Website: apple
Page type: address-validator
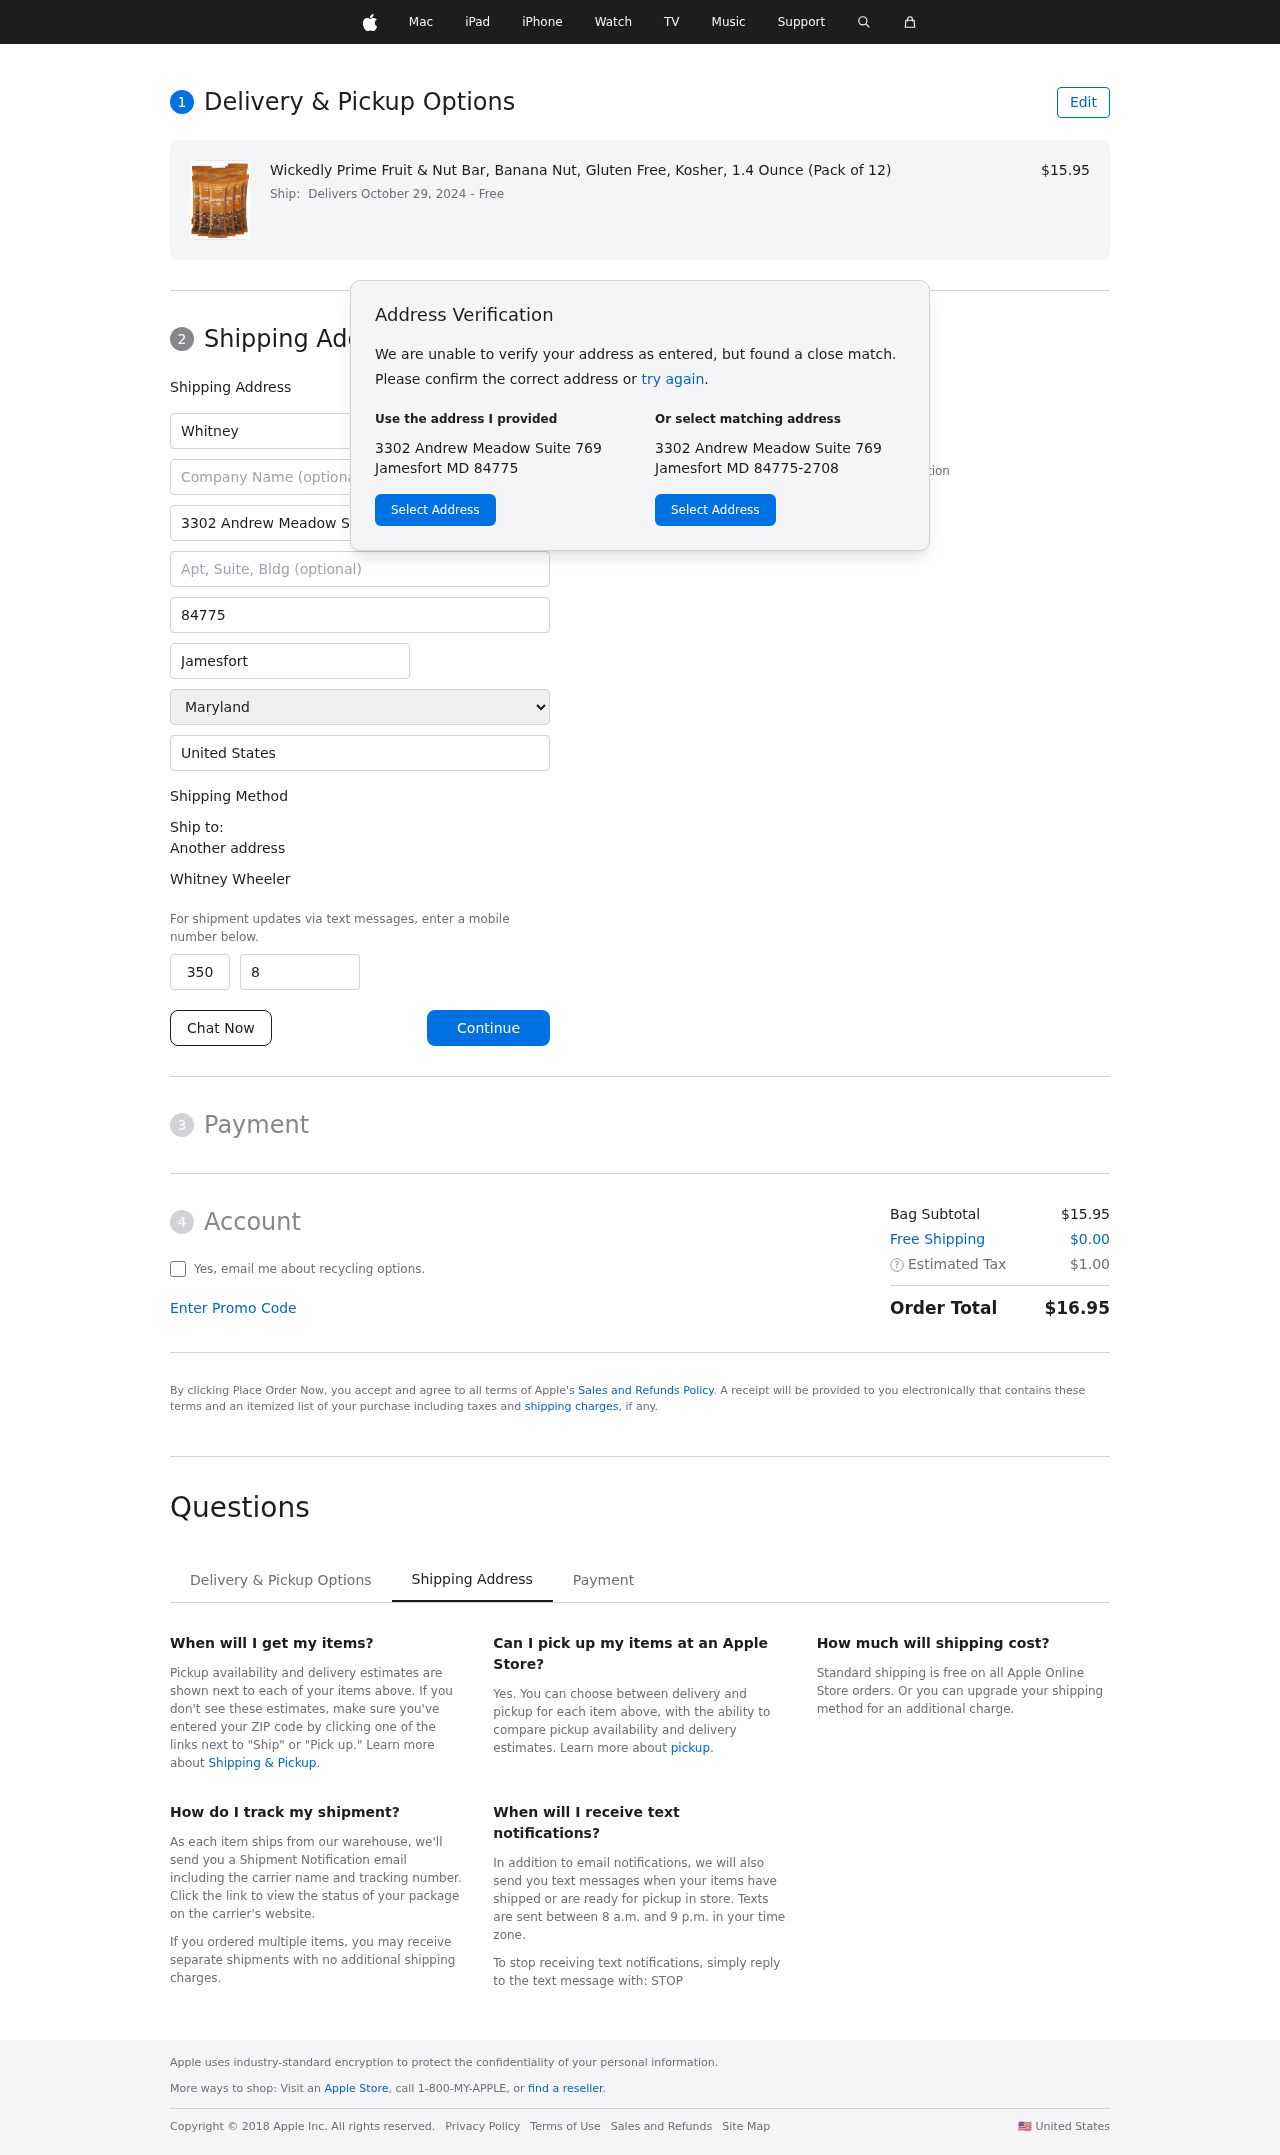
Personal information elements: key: PII_CITY
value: Jamesfort
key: PII_COUNTRY
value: United States
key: PII_FIRSTNAME
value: Whitney
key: PII_FULLNAME
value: Whitney Wheeler
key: PII_LASTNAME
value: Wheeler
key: PII_PHONE_AREA
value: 350
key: PII_PHONE_SUFFIX
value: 8449
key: PII_POSTCODE
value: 84775
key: PII_STATE
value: Maryland
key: PII_STREET
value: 3302 Andrew Meadow Suite 769
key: PII_CITY_STATE_ZIP
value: Jamesfort MD 84775
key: PII_STATE_ABBR
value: MD
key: PII_POSTCODE_FULL
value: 84775
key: PII_POSTCODE_NUMERIC
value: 84775
Product elements: key: PRODUCT1_NAME
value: Wickedly Prime Fruit & Nut Bar, Banana Nut, Gluten Free, Kosher, 1.4 Ounce (Pack of 12)
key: PRODUCT1_PRICE
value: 15.95
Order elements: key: ORDER_DELIVERY_DATE
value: Delivers October 29, 2024
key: ORDER_SUBTOTAL
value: $15.95
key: ORDER_SHIPPING_COST
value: $0.00
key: ORDER_TAX
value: $1.00
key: ORDER_TOTAL
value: $16.95